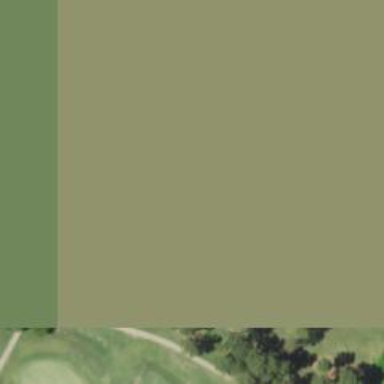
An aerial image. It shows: View of golf hole.